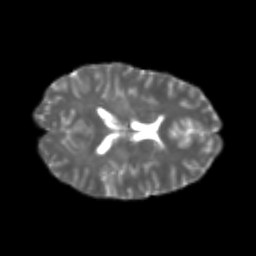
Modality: T2w
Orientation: axial
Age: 26
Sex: female
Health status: healthy
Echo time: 0.074 s